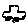
Label: car